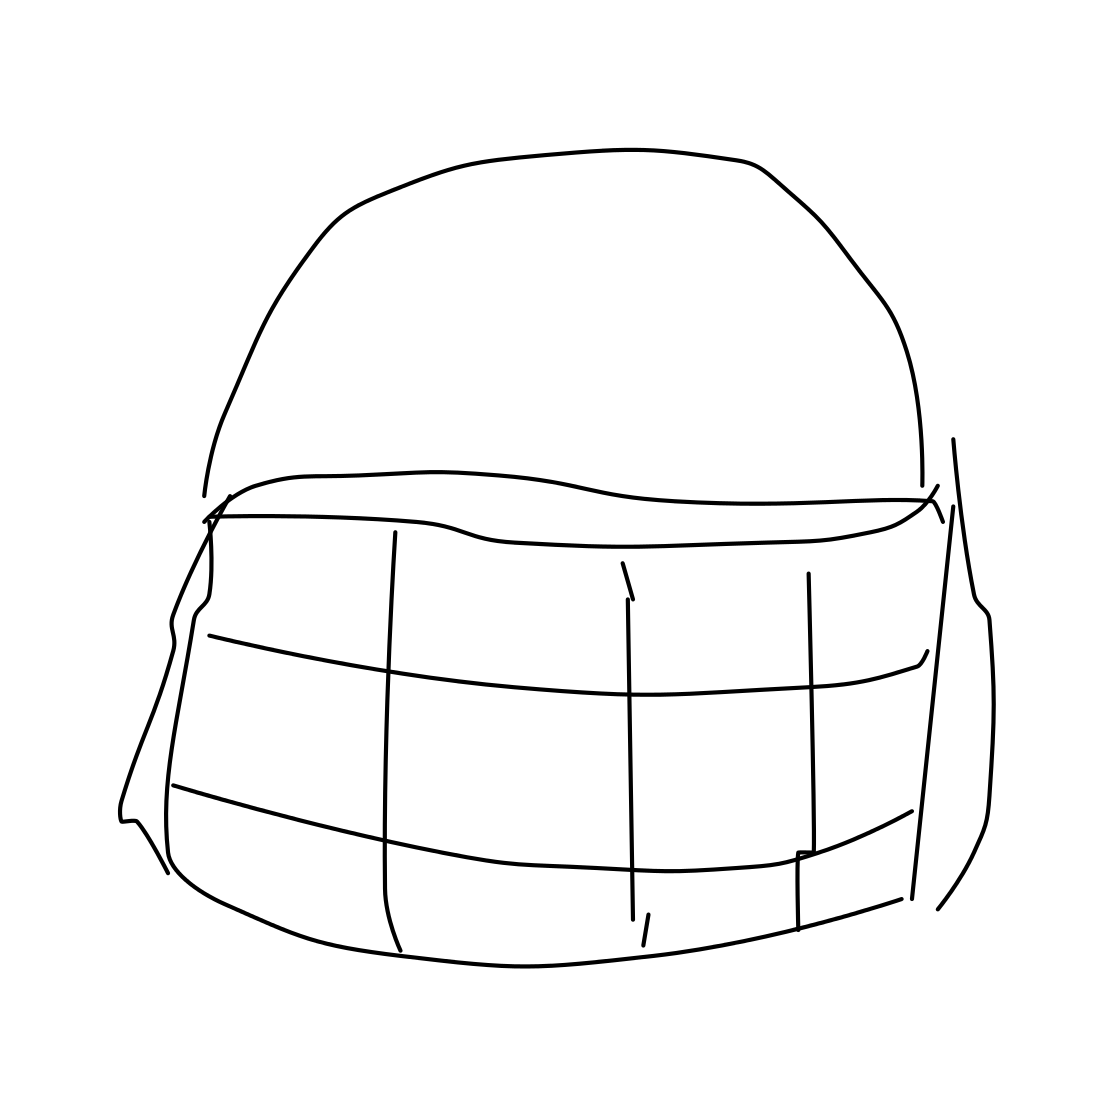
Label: helmet